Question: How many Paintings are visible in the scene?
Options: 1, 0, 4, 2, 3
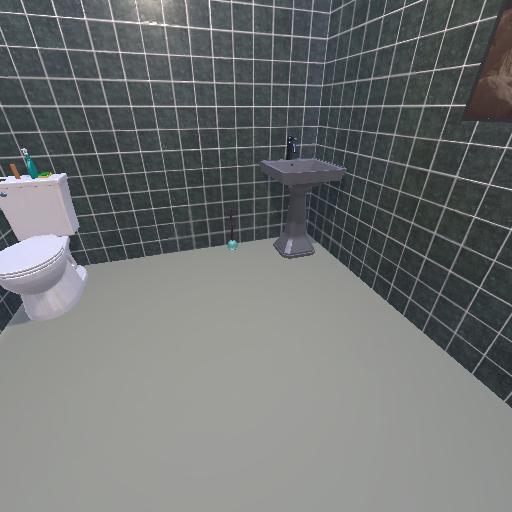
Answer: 1